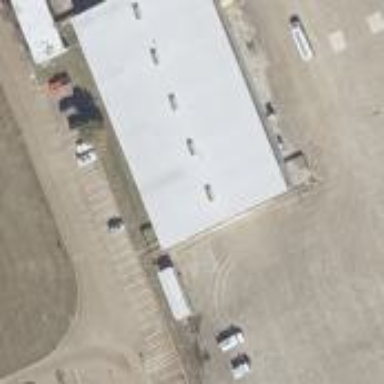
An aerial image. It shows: Hangar building located at airport.